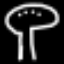
Label: mushroom